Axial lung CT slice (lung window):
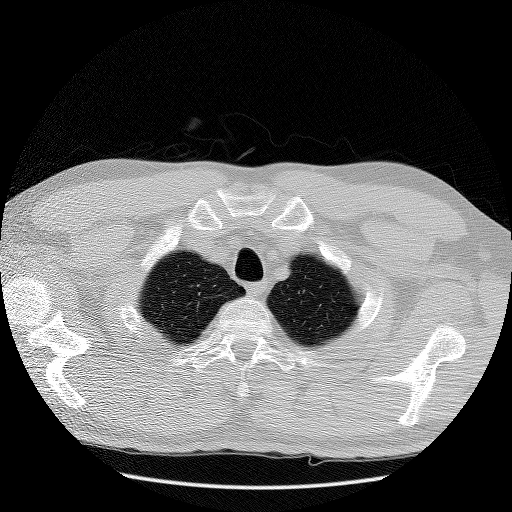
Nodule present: no